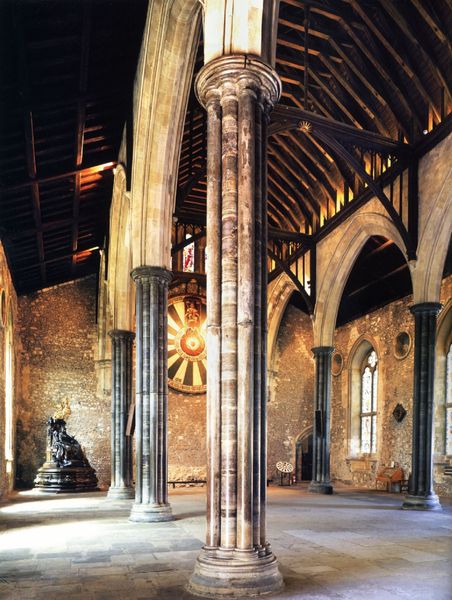
Titel: Winchester Castle, Winchester/Hampshire
Standort: Winchester (EU - GB)
Schlagwörter: fenster, licht, marmor, raum, säule, säulen, gebäude, stein, innenraum, kirche, boden, gold, england, gotik, renaissance, rund, klein, saal, finster, balken, halle, fliesen, holzdecke, kathedrale, seitenschiff, spitzbogen, kapelle, gothik, steinboden, holzbalken, schutz, bauwerk, balkendecke, kirchlein, nordalpin, strebebalken, strebesystem, 1300, kirchleiln, romanische kapelle